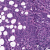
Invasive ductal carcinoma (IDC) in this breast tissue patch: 1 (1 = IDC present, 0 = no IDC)